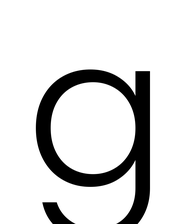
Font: Poppins-Light